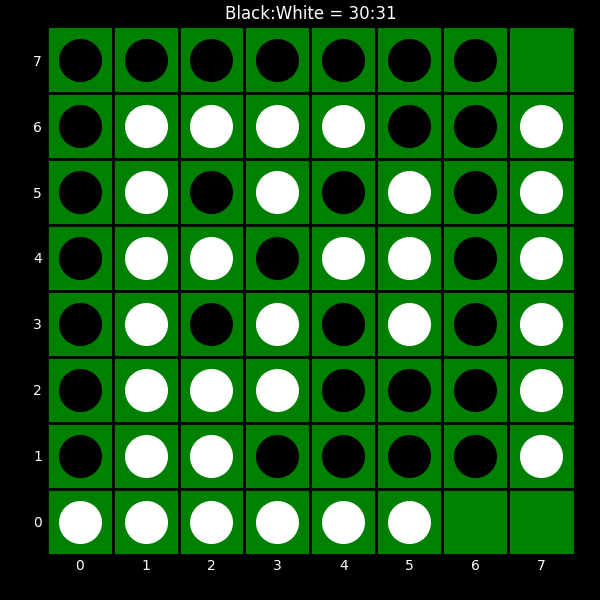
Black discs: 30
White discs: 31